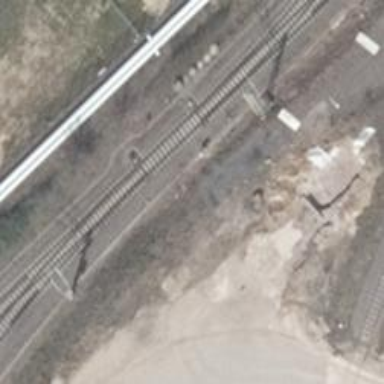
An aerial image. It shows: Railway signal.